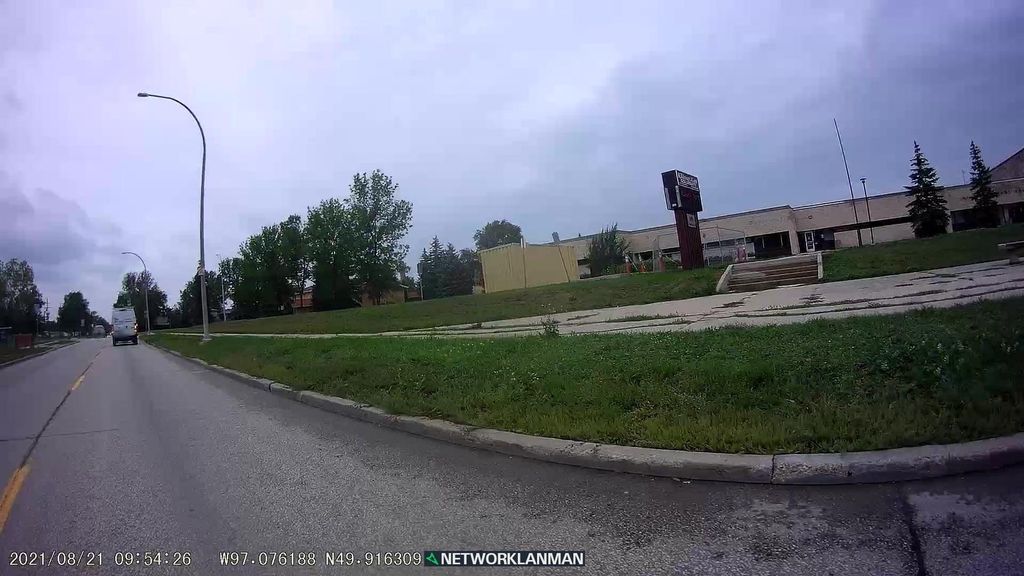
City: winnipeg